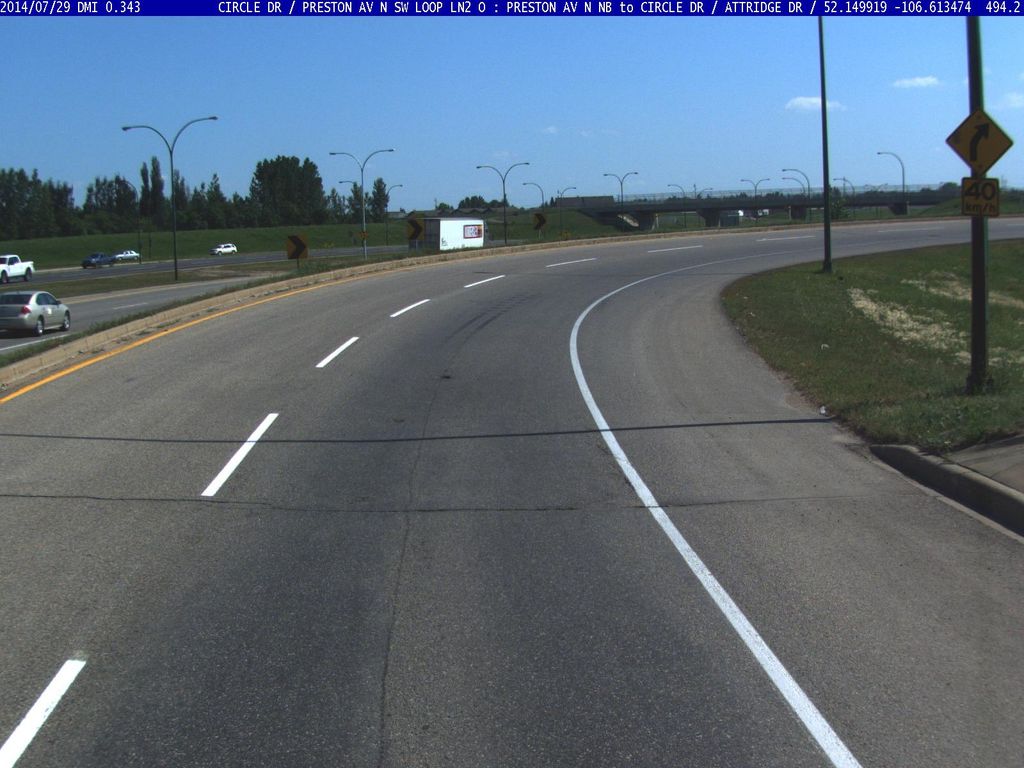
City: saskatoon